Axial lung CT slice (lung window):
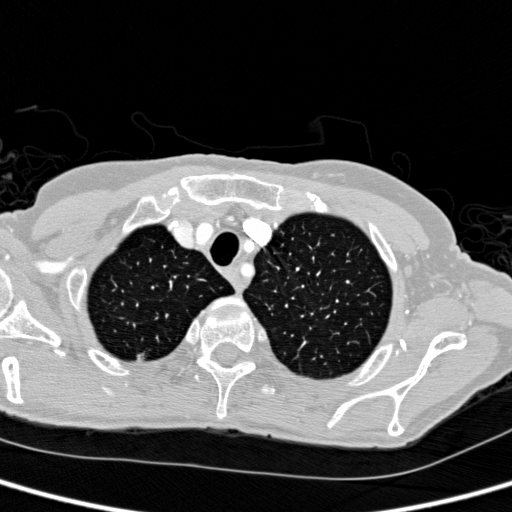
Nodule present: no